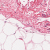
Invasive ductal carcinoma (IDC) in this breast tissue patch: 0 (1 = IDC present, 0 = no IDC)